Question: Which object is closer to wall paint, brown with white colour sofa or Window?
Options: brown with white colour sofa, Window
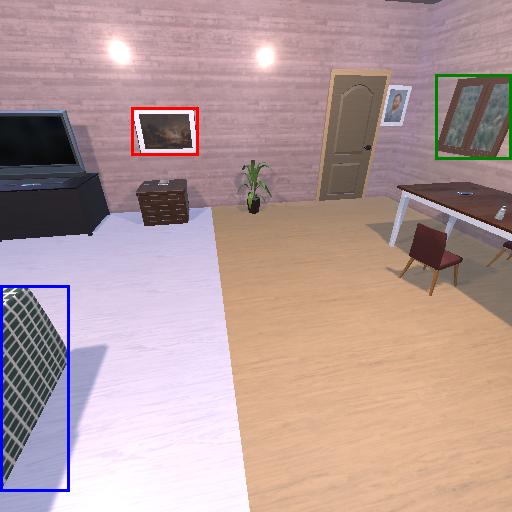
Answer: brown with white colour sofa